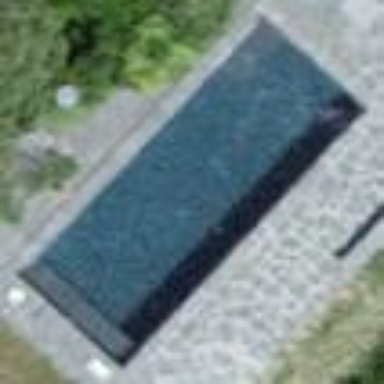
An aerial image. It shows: Outdoor swimming pool in leisure land.